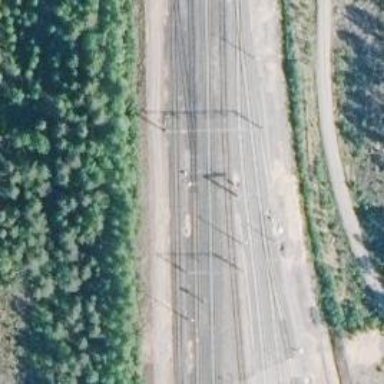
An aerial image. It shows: Siding railway line with electrified contact line for the trains.